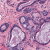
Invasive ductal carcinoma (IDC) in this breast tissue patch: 0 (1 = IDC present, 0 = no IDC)